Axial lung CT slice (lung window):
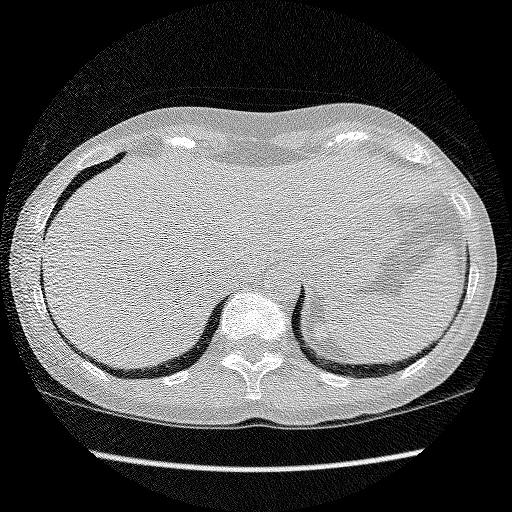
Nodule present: no